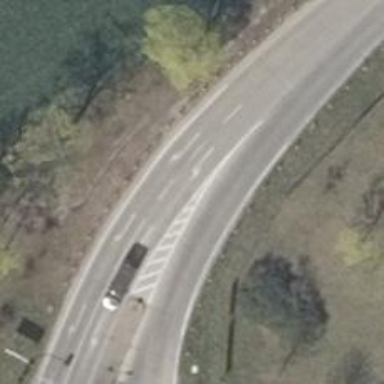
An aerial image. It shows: Tertiary road with concrete surface and lane markings.